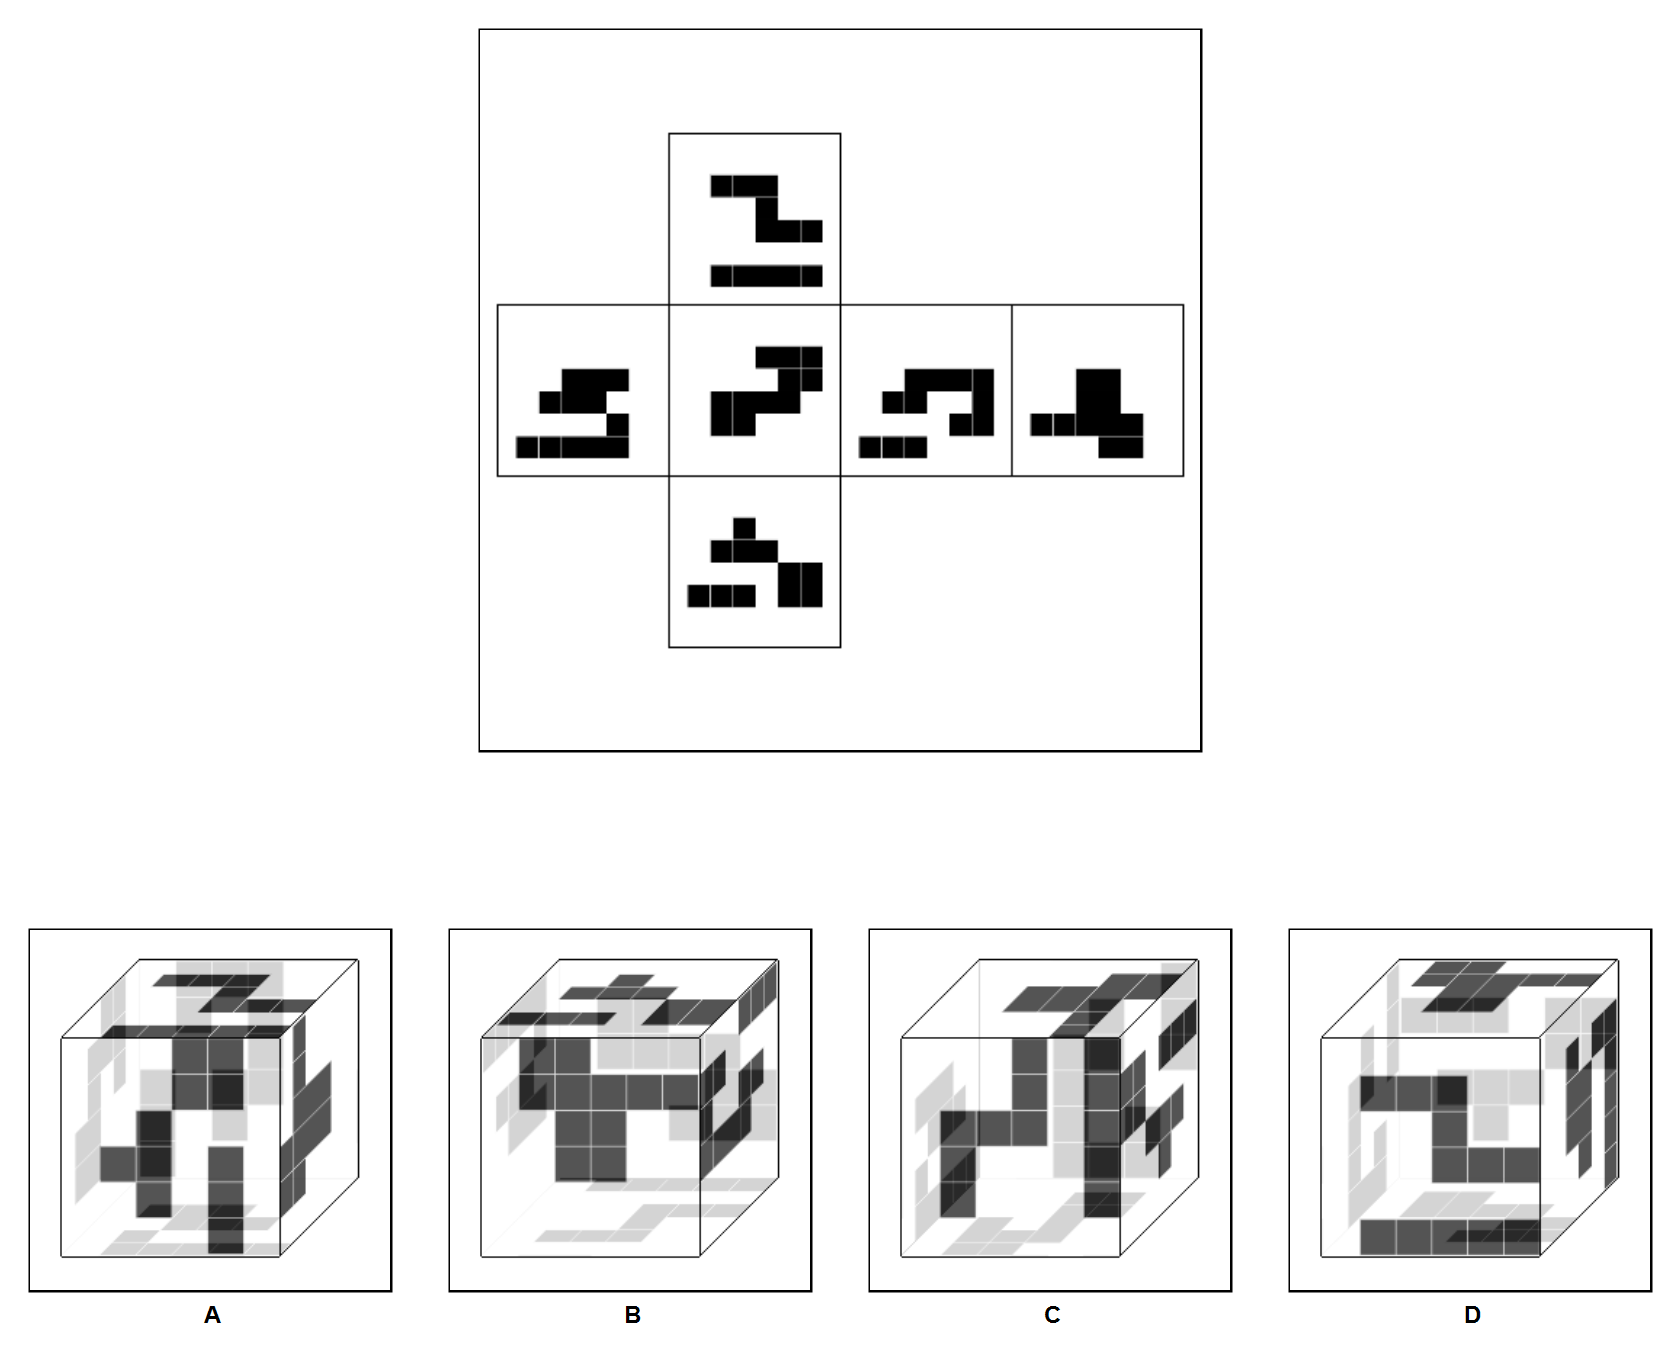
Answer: B